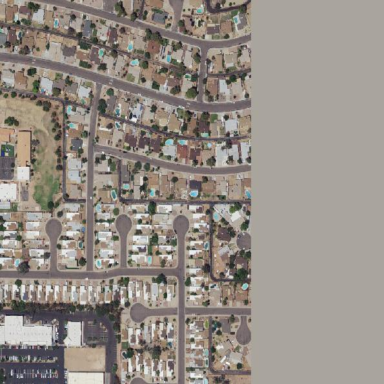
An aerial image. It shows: Single-family residential area.